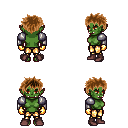
a pixel art fantasy rpg character, female body template, orc, green skin, steel arm armor, gold greaves, brown bedhead hairstyle, gold gloves, maroon shoes, four views (front, back, left, right), 2x2 character sprite sheet, small pixel art, hard edges, no anti-aliasing